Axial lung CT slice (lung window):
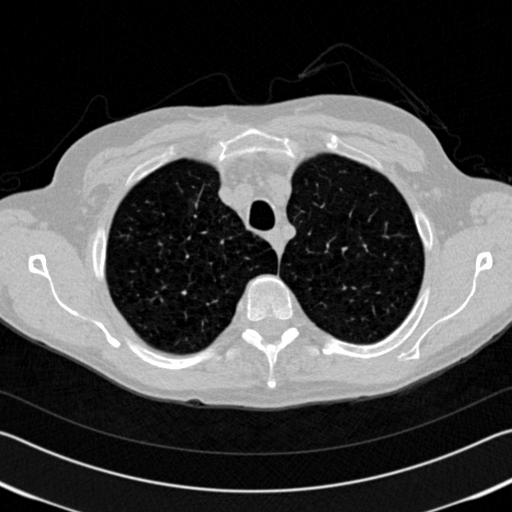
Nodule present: no